九年级 · 解析几何
如图, 在平面直角坐标系中, 点 $A(2,-4)$ 在抛物线 $y=a x^{2}$ 上, 过点 $A$ 作 $y$ 轴的垂线,

交抛物线于另一点 $B$, 点 $C 、 D$ 在线段 $A B$ 上, 且 $C 、 D$ 两点关于 $y$ 轴对称, 过点 $C$ 作 $x$轴的垂线交抛物线于点 $E$, 连接 $E D$, 当 $\triangle C D E$ 是等腰三角形时, 线段 $C D$ 的长为 $\qquad$ .


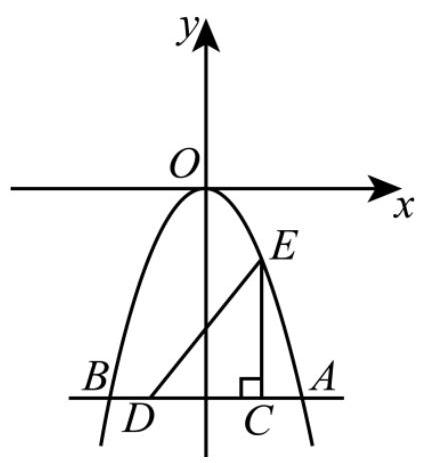
答案:  $2 \sqrt{5}-2 /-2+2 \sqrt{5}$

解析: 由点 $A(2,-4)$ 在抛物线 $y=a x^{2}$ 上, 求出抛物线解析式是 $y=-x^{2}$, 设 $C$ 的横坐标是 $a$,则 $D$ 的横坐标是 $-a, E$ 的坐标是 $\left(a,-a^{2}\right)$, 由 $\triangle C D E$ 是等腰直角三角形, 列出关于 $a$ 的方程,求出 $a$ 的值即可解决问题.

【详解】解: $\because$ 点 $A(2,-4)$ 在抛物线 $y=a x^{2}$ 上,

$\therefore 2^{2} \times a=-4$,

$\therefore a=-1$,

$\therefore$ 抛物线解析式是 $y=-x^{2}$,

设 $C$ 的横坐标是 $a$, 则 $D$ 的横坐标是 $-a, E$ 的坐标是 $\left(a,-a^{2}\right)$,

$\therefore C D=2 a, C E=4-a^{2}$,

$\because \triangle C D E$ 是等腰直角三角形,

$\therefore C D=C E$,

$\therefore 2 a=4-a^{2}$,

$\therefore a=\sqrt{5}-1$ 或 $a=-\sqrt{5}-1$ （舍）,

$\therefore$ 线段 $C D$ 长是 $2 a=2 \sqrt{5}-2$.

故答案为: $2 \sqrt{5}-2$.

【点睛】本题考查二次函数的性质,二次函数图象上点的坐标特征, 关键是二次函数的性质.